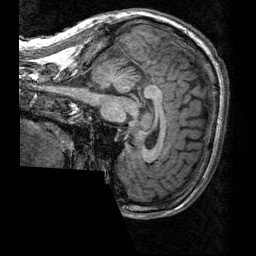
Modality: T1w
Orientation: sagittal
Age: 39
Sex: male
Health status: healthy
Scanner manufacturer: siemens
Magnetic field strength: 3 T
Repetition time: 2.3 s
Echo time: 0.00303 s